Question: I'm using Box2d, libGDX and have imported ...physics.box2d.CircleShape; what did I do wrong such that setRadius isn't acceptable. Thanks for your time.
'''
import com.badlogic.gdx.ApplicationAdapter;
import com.badlogic.gdx.Gdx;
import com.badlogic.gdx.InputProcessor;
import com.badlogic.gdx.graphics.GL20;
import com.badlogic.gdx.graphics.Texture;
import com.badlogic.gdx.graphics.g2d.Sprite;
import com.badlogic.gdx.graphics.g2d.SpriteBatch;
import com.badlogic.gdx.graphics.Color;
import com.badlogic.gdx.graphics.g2d.BitmapFont;
import com.badlogic.gdx.math.Vector2;
import com.badlogic.gdx.physics.box2d.BodyDef;
import com.badlogic.gdx.physics.box2d.CircleShape;
import com.badlogic.gdx.physics.box2d.Fixture;
import com.badlogic.gdx.physics.box2d.FixtureDef;
import com.badlogic.gdx.physics.box2d.PolygonShape;
import com.badlogic.gdx.physics.box2d.Shape;
import com.badlogic.gdx.physics.box2d.World;
import com.sun.xml.internal.ws.client.sei.ResponseBuilder;
import sun.security.pkcs11.wrapper.Constants;
'''
I'm trying to follow the Github tutorial. I checked the API guide and I followed the function rules. It's not suggesting any more imports.

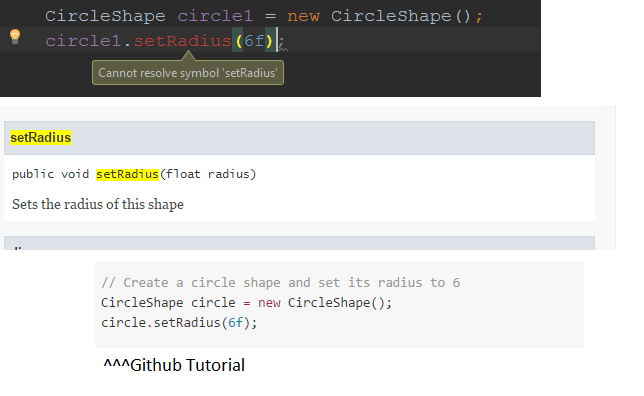
Answer: Moral of the story: put instructions inside of a function. Don't put them in the class like it's a variable. Sorry it took me over an hour to figure out how stupid I was being. No language I know even allows that even with constructors I'm sorry I will reRTFM. Thanks for putting up with this, I did learn some stuff from all your suggestions. If need be I'll edit/remove the question.
'''
@Override
public void create () {
batch = new SpriteBatch();
// Initiate Sprite
img = new Texture("heavybreathing.jpg");
sprite = new Sprite(img);
Red = new Sprite(new Texture("Red.png"));
screenHeight = Gdx.graphics.getHeight();
screenWidth = Gdx.graphics.getWidth();
font = new BitmapFont();
font.setColor(Color.GREEN);
font.getData().scale(5);
Gdx.input.setInputProcessor(this);
CircleShape circle1 = new CircleShape();
circle1.setRadius(6f);
}
'''